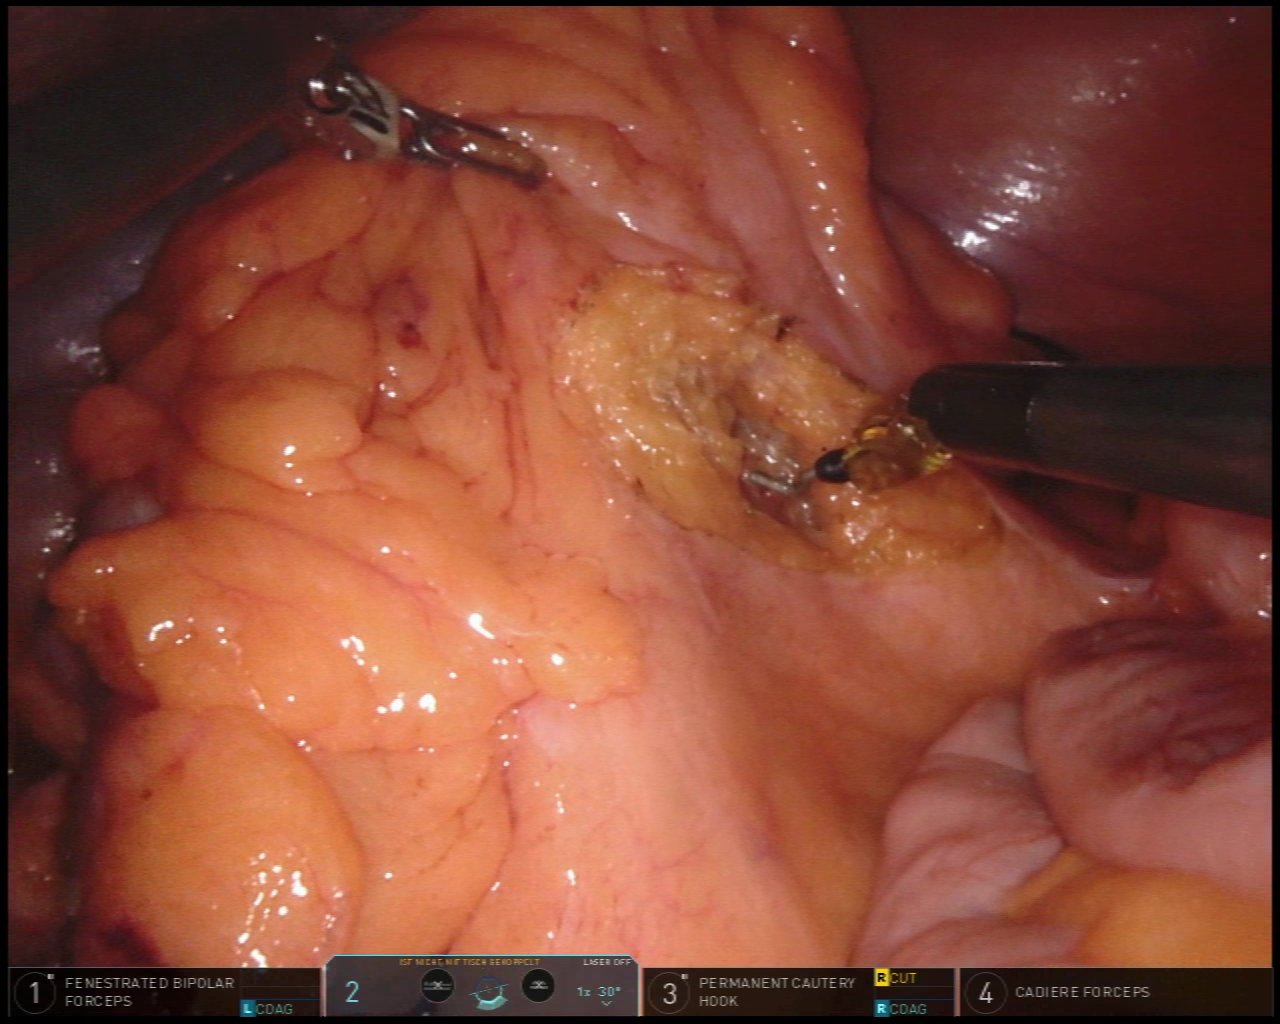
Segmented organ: abdominal_wall
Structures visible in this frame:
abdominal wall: yes
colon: no
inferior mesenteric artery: no
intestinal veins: no
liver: no
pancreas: no
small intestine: yes
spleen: no
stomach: no
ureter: no
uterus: no
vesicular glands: no